Question: Here's the image in question of my HTML page.
The text menu is inside a right aligned div, and has 1.2em letter spacing.
Is there a pseudo-selector for this? I would not like to have to resort to relative positioning.
I would love the text menu to end where the block ends.

I've already marked the best answer, but I was asked for the markup regardless by CodeBlock. Here it is.
'''
<div class="sidebar">
<span class="menuheader">MENU</span>
<ul>
<li><a href="#content">Content</a></li>
<li><a href="#attachments">Attachments</a></li>
<li><a href="#subpages">Sub-pages</a></li>
<li><a href="#newsubpage">New sub-page</a></li>
</a>
</ul>
</div>
'''
'''
.sidebar {
color: rgb(150,93,101);
display: inline;
line-height: 1.3em;
position: absolute;
top: 138px;
width: 218px;
}
.menuheader {
letter-spacing: 1.1em;
margin: -1.2em;
text-align: right;
}
'''
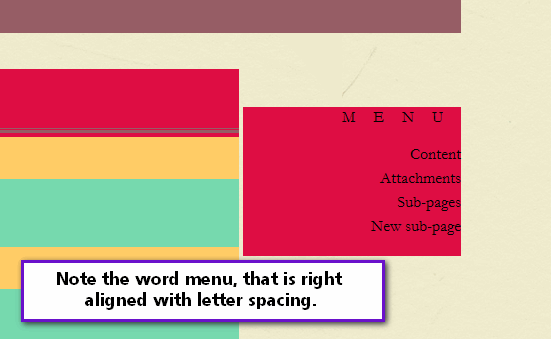
Answer: You can set your element to have a right margin of -1.2em, which would counteract the letter spacing.
e.g.
'''
.menu-header-selector {
display:block;
letter-spacing:1.2em;
margin-right:-1.2em;
text-align:right;
}
'''
To answer your question regarding pseudo-selector, there isn't a per character pseudo-selector as far as I'm aware. (EDIT: Scratch that, there's the ':First-Letter' selector, which Jonas G. Drange pointed out).
EDIT: You can find a basic sample here: <URL>